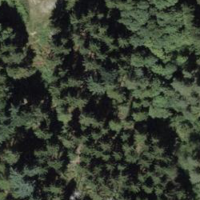
EUNIS habitat code: 44
Species observed at this site:
Pyronia tithonus
Zygaena purpuralis
Melanargia galathea
Lasiommata megera
Euplagia quadripunctaria
Scotopteryx chenopodiata
Maniola jurtina
Melitaea didyma